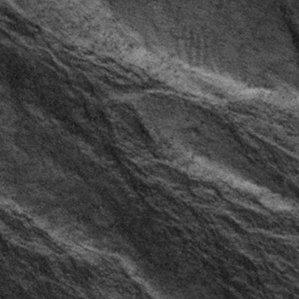
Label: frost